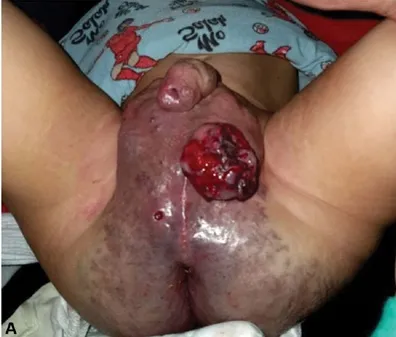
A 21-month-old boy presenting with extensive venous malformation in the perineum and pelvis. (
A
) Complicated presentation with chronic bleeding from a fungating skin ulcer.
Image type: medical_photograph (other_medical_photograph)